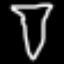
Label: diamond